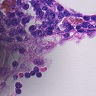
Metastatic tissue present: no